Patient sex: M
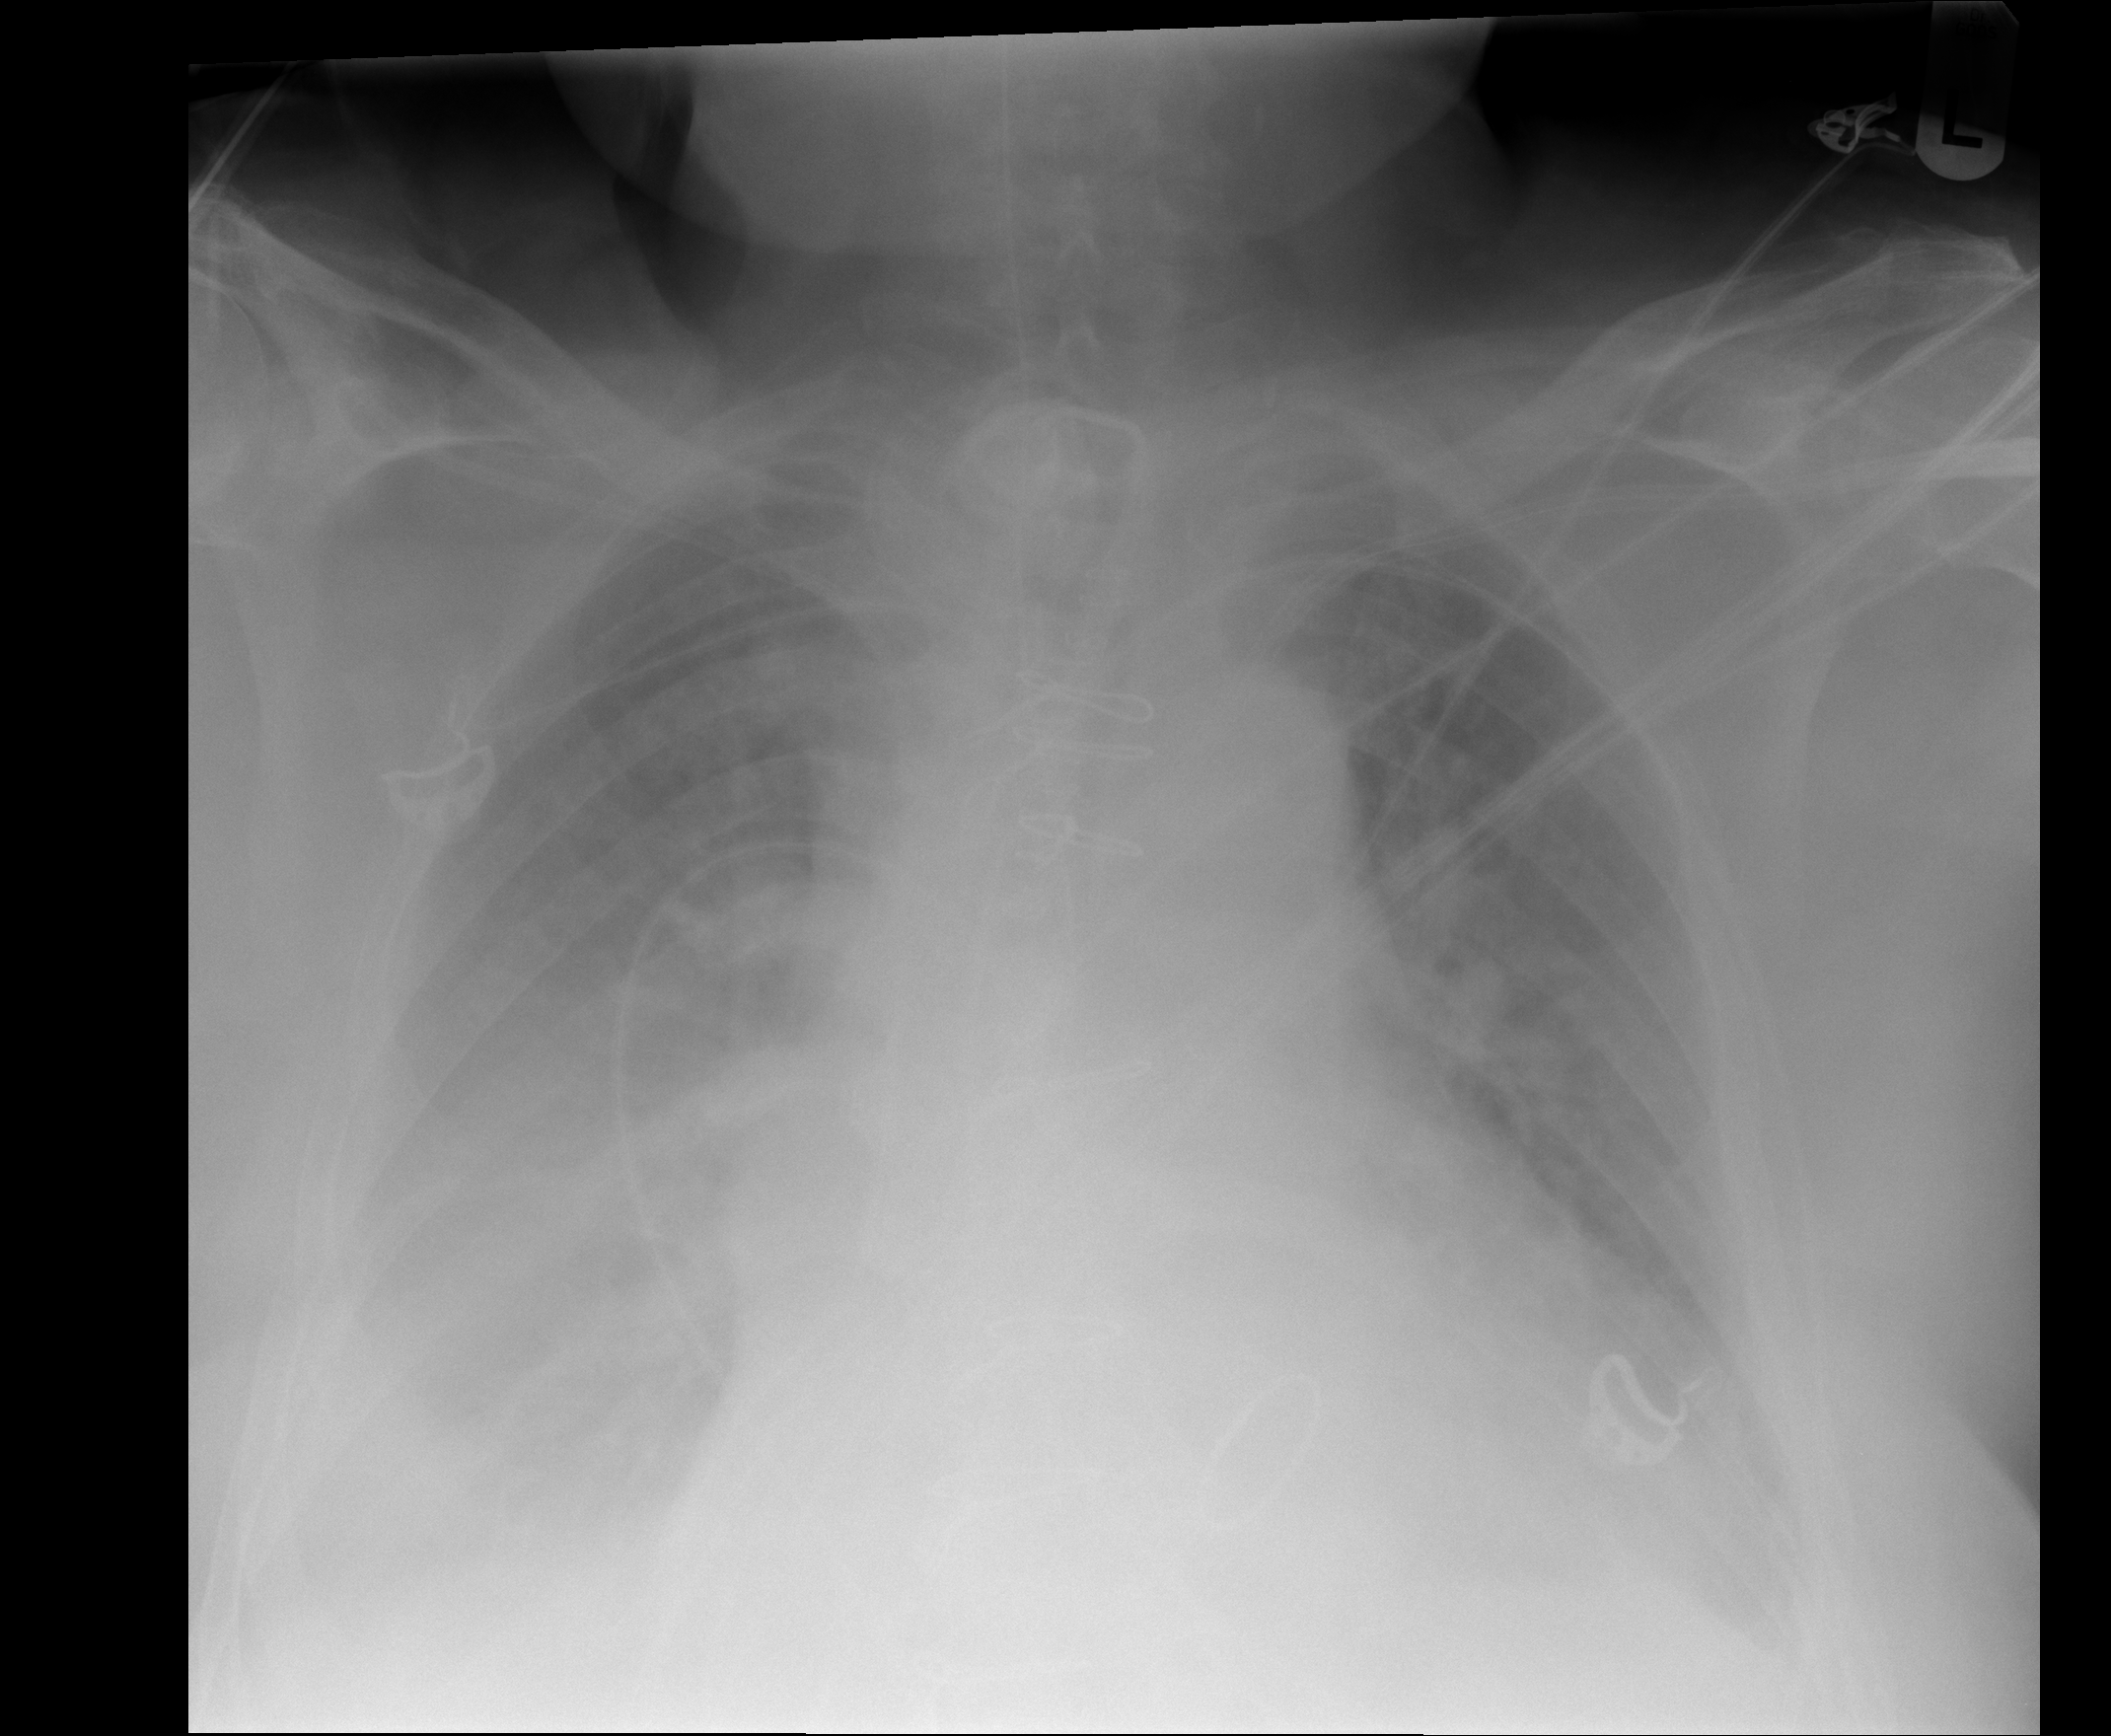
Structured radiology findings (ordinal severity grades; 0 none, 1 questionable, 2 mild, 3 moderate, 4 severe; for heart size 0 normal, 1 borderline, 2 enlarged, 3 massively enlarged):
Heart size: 2
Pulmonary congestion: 2
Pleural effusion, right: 3
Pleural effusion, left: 2
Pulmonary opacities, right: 0
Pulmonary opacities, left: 0
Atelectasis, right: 2
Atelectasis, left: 2